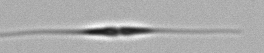
Label: Cylindrotheca